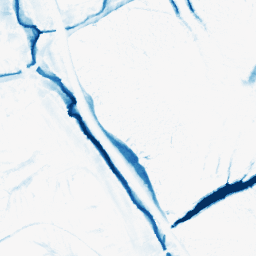
Category: morphological
Decomposition family: morphological
Decomposition parameters: operation: closing
size: 10
Upsampling method: lanczos
Upsampling parameters: scale: 8
Upsampling scale: 8